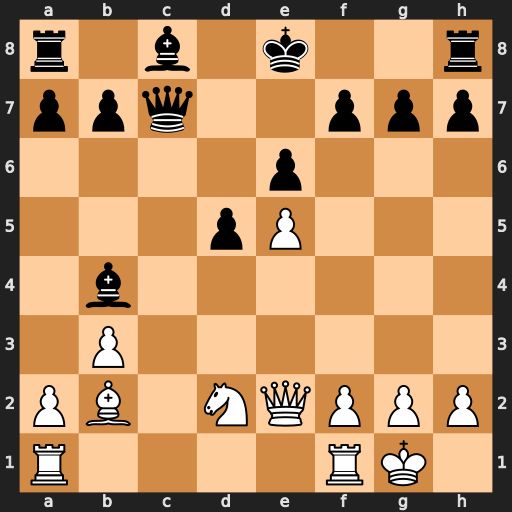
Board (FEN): r1b1k2r/ppq2ppp/4p3/3pP3/1b6/1P6/PB1NQPPP/R4RK1
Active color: w
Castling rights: kq
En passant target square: -
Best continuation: Qb5+ Bd7 Qxb4